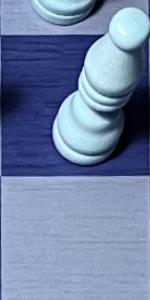
Label: Empty